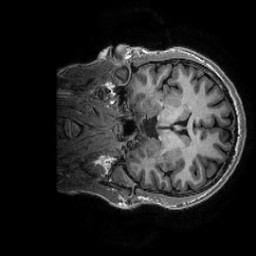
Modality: T1w
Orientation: coronal
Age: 26
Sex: male
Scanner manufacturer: ge
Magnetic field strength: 3 T
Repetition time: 0.0073 s
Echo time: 0.003 s